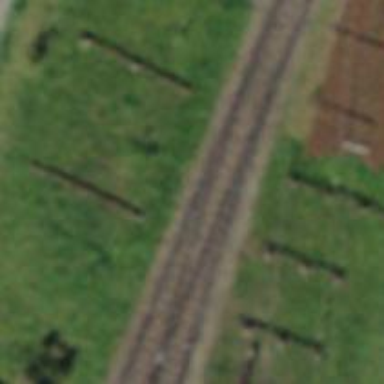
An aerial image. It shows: Railway switch.